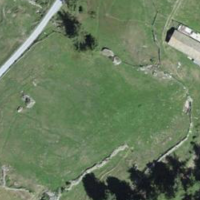
EUNIS habitat code: 26
Species observed at this site:
Ajuga pyramidalis
Turdus viscivorus
Tussilago farfara